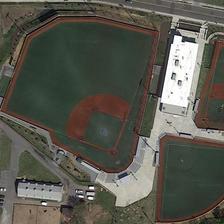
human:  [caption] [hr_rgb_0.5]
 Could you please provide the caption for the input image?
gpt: three baseball fields and four tennis courts are in one side of a road .

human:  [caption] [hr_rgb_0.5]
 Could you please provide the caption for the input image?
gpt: the irregular area contains three fan-shaped baseball field and several tennis and basketball courts .

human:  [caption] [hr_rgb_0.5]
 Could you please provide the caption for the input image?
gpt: three baseball fields are next to a road .

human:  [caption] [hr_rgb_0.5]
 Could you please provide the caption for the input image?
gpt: a rectangular court with green grass and two small courts surrounded .

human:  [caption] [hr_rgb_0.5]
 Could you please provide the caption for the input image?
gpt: three baseball fields are next to a road .